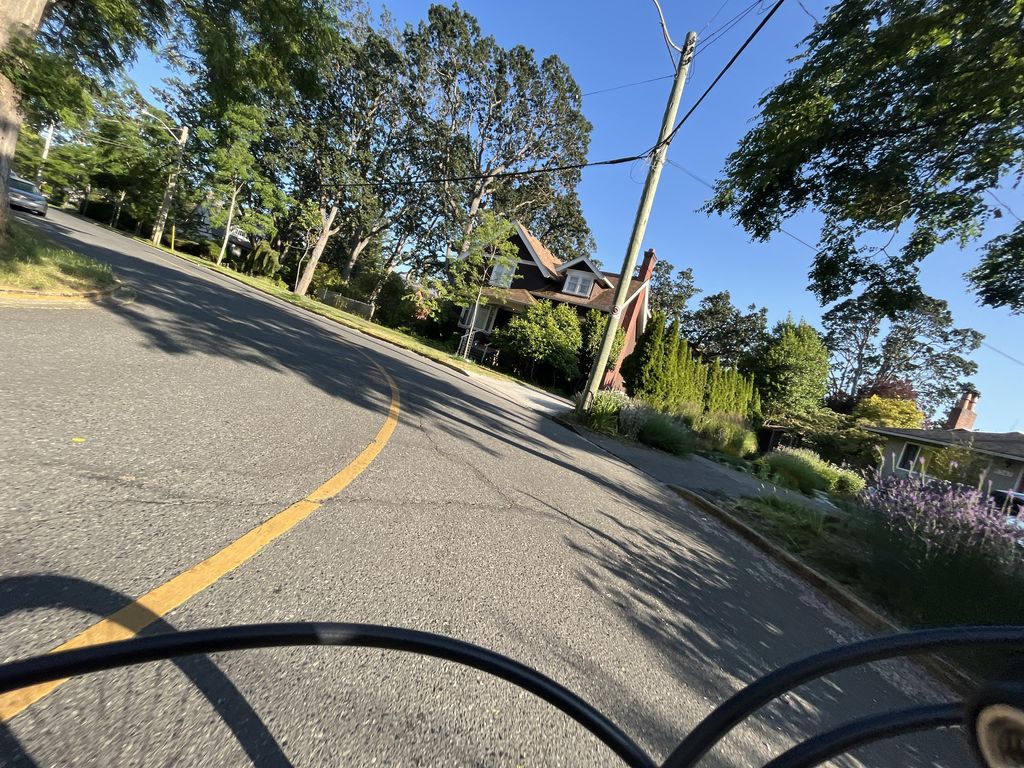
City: victoria